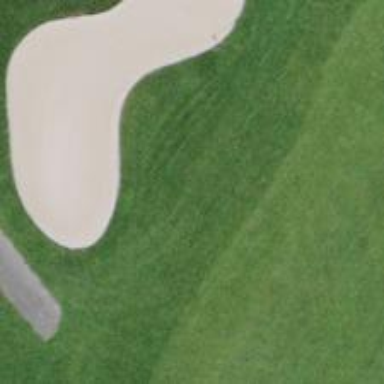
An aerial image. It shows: Golf bunker.